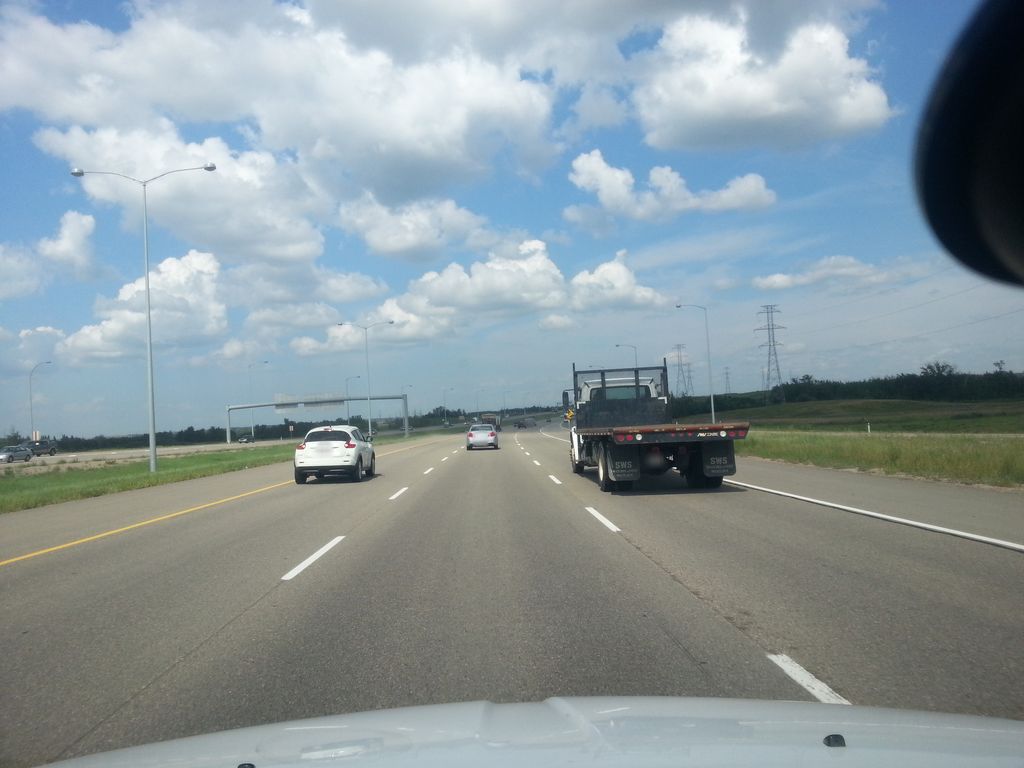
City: edmonton